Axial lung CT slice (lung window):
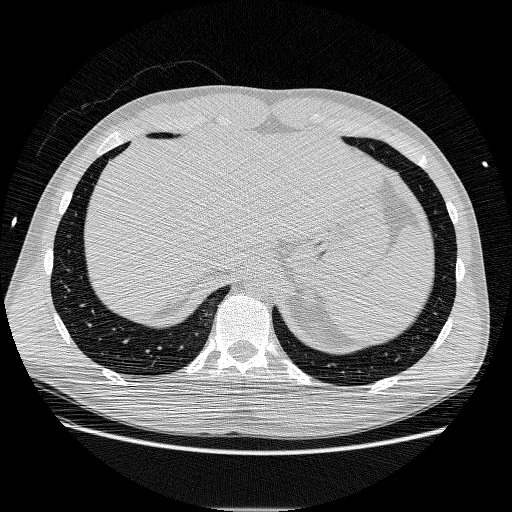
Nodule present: no